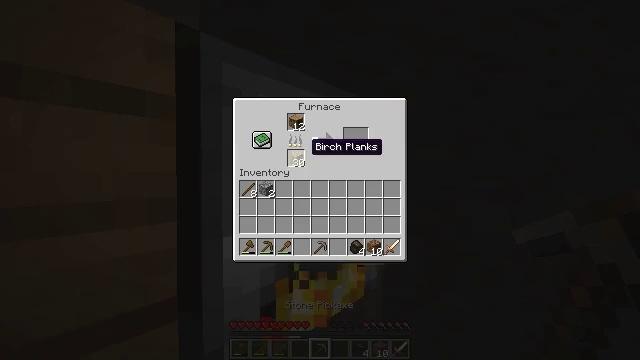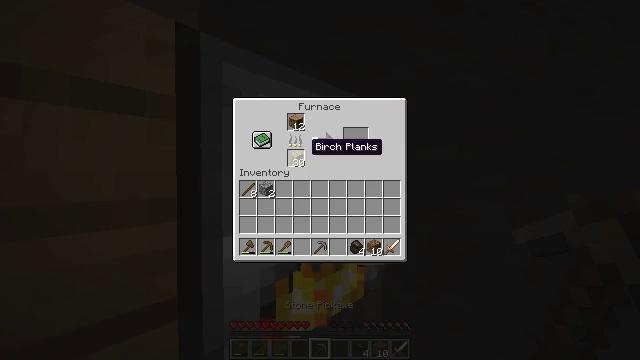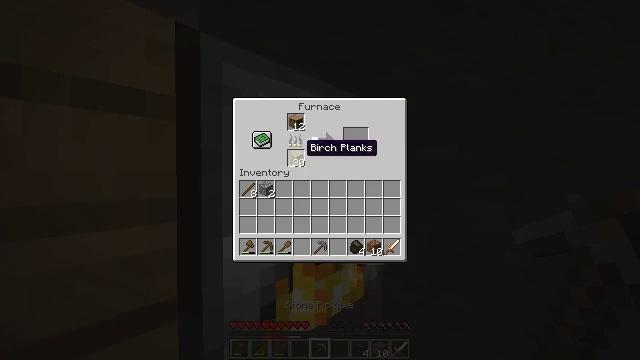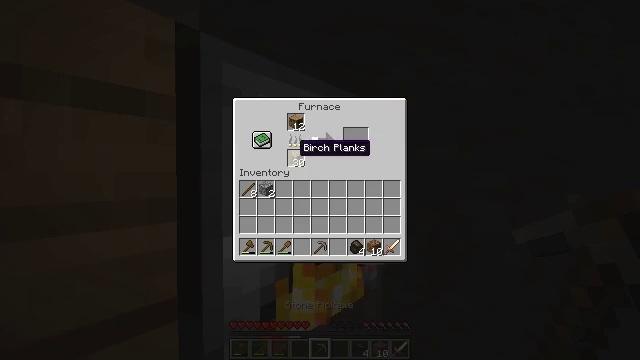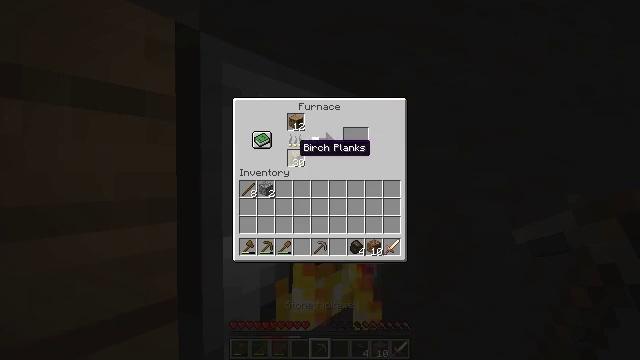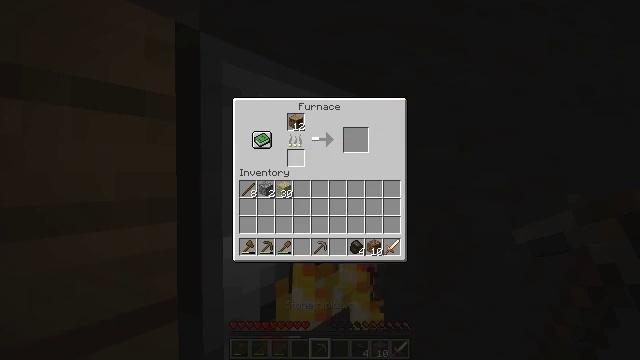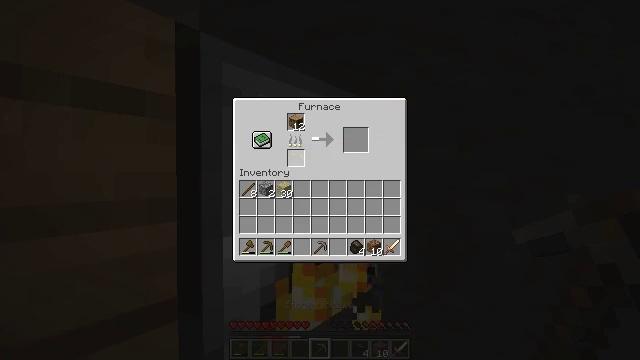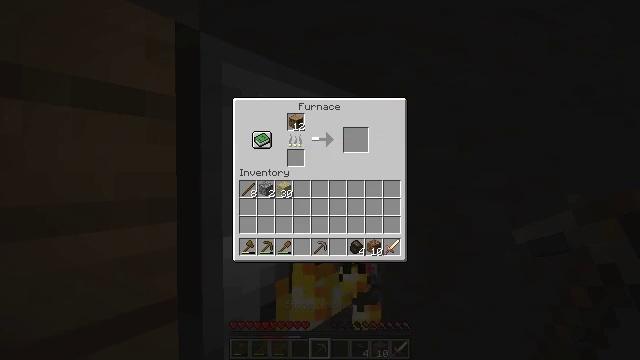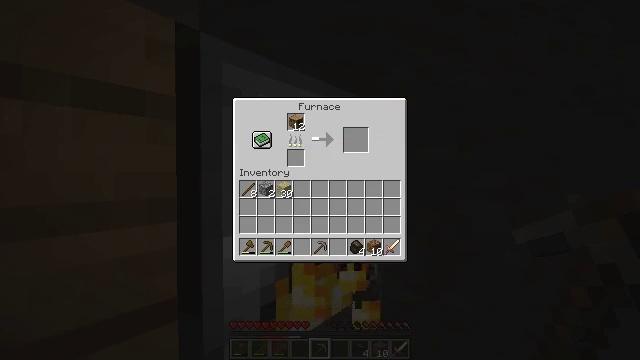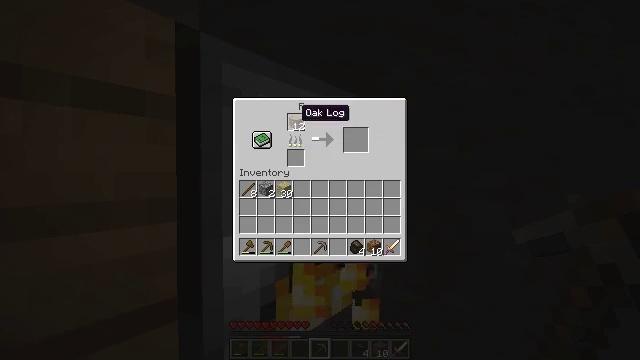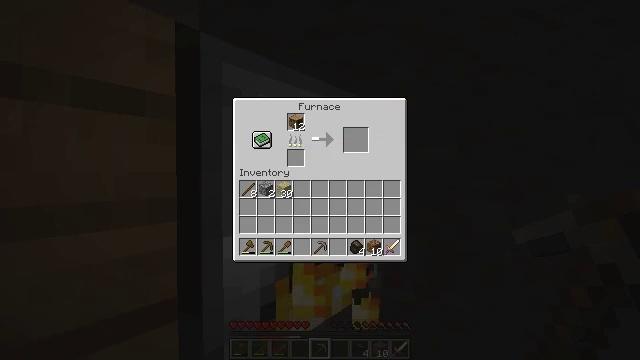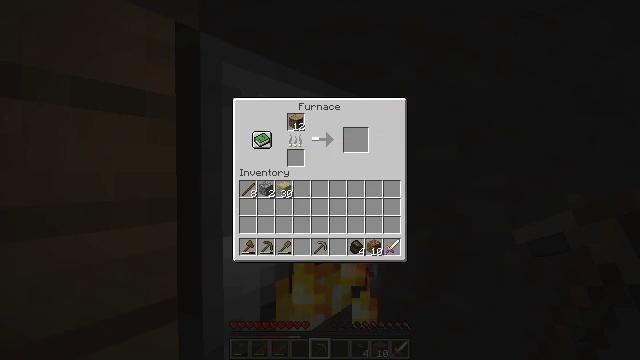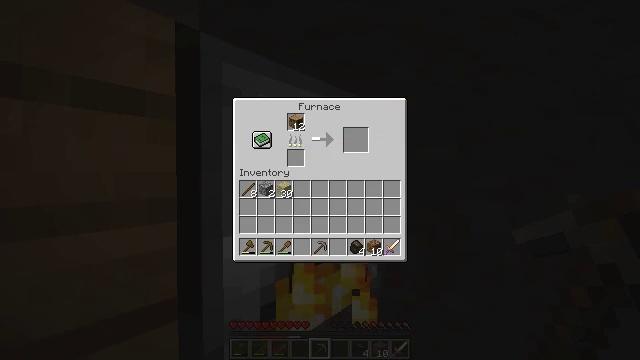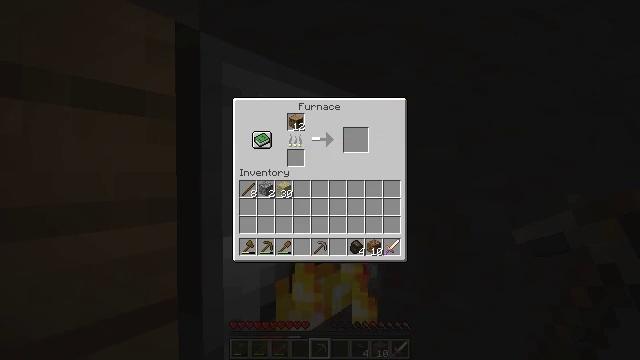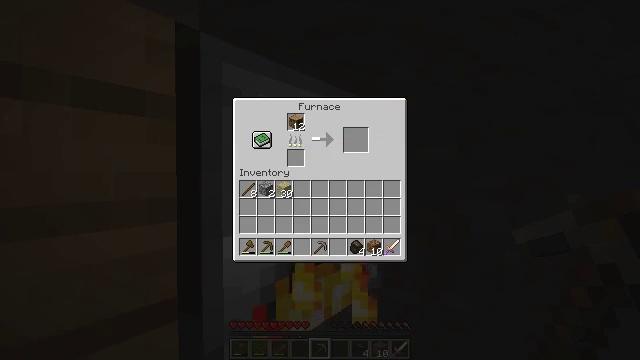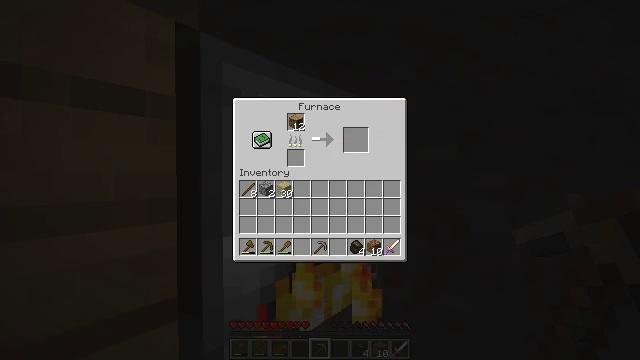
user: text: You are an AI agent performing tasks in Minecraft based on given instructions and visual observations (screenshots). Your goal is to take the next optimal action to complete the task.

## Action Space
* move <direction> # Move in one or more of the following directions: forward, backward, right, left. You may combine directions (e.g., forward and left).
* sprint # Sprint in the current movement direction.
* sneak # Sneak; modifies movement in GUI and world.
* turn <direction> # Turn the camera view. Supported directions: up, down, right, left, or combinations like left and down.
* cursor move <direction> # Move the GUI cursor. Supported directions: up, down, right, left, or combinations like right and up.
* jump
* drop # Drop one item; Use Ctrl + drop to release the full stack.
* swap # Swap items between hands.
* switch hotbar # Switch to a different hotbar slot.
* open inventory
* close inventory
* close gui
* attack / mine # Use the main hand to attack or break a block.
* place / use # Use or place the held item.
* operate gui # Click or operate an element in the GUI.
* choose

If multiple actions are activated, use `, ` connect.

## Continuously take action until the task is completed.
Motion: motion action
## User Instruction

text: Mine the furnace to collect it.
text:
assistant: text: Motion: sneak, open gui
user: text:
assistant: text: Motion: sneak
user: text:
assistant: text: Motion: sneak, cursor move left
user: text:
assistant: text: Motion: sneak
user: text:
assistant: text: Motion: sneak, operate gui
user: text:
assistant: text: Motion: sneak, operate gui
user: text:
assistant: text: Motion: sneak, cursor move up, operate gui
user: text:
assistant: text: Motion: sneak, cursor move up
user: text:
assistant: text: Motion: sneak, cursor move up
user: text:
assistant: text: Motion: sneak, cursor move up
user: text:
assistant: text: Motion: sneak
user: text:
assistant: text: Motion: sneak, operate gui
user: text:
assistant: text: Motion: sneak, operate gui
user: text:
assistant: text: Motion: sneak, operate gui
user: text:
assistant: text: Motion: sneak
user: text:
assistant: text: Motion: sneak
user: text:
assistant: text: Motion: sneak
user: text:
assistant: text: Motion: sneak, operate gui
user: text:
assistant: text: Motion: sneak, operate gui
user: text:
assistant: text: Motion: sneak, operate gui
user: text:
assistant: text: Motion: sneak
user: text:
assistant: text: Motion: sneak
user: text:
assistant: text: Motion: sneak
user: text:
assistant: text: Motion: no_op
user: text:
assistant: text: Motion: no_op
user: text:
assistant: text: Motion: close gui
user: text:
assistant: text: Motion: turn left
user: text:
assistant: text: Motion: no_op
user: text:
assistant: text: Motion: turn down
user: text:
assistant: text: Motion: turn down, attack / mine